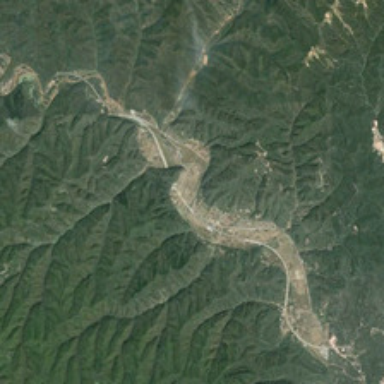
It is a piece of green mountain .